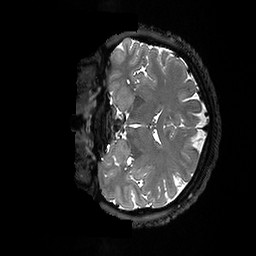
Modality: T2w
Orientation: coronal
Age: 28
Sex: female
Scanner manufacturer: ge
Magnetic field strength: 3 T
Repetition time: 3.202 s
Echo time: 0.06602 s